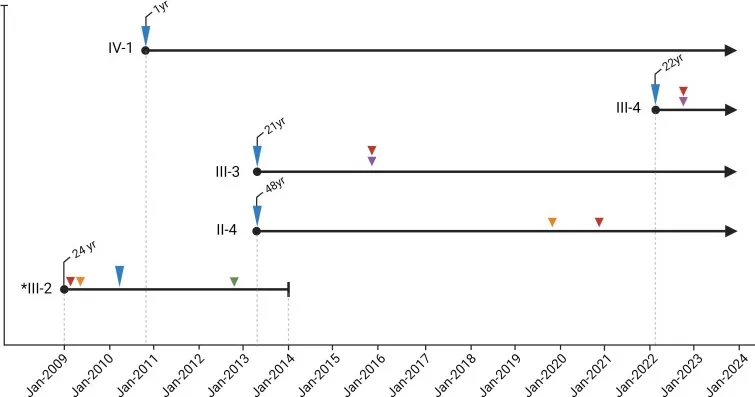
Timeline of molecular and clinical manifestations of MEN1 in the colombian family with MEN1: c.698dup. *index case. Created with.
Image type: chart (chart)